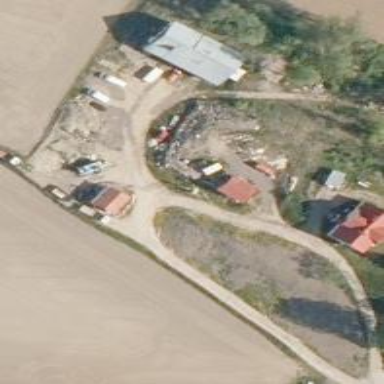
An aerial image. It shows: Farmyard area.